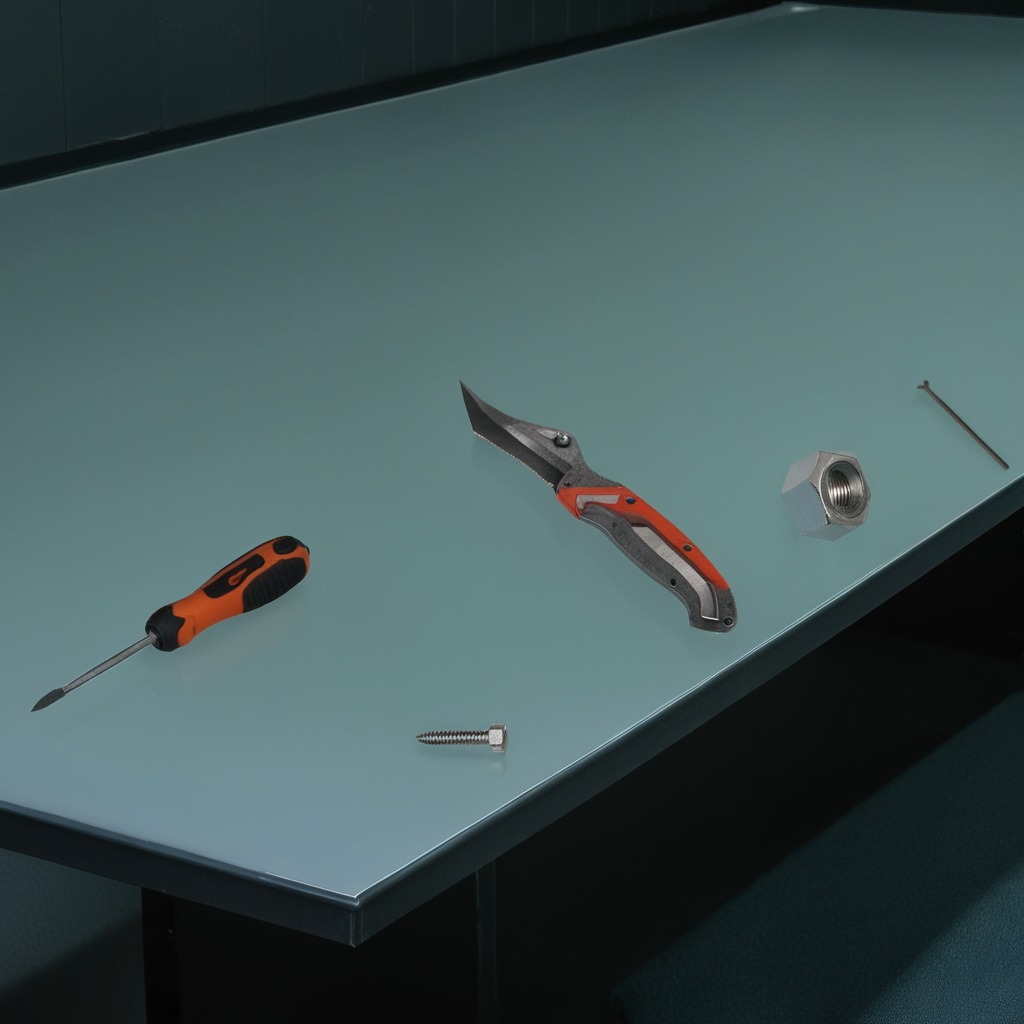
A utility knife, a metal machine screw, an iron nail, a screwdriver, and a metal nut are lying on the table.